Field crop: tomato
Growth stage: 2
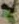
Species: solanum